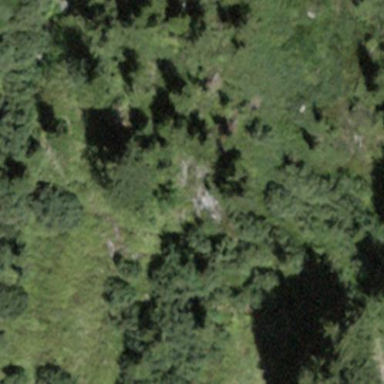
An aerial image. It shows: Beautiful woodland area.